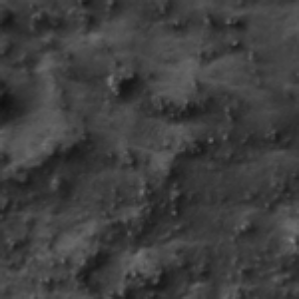
Label: frost